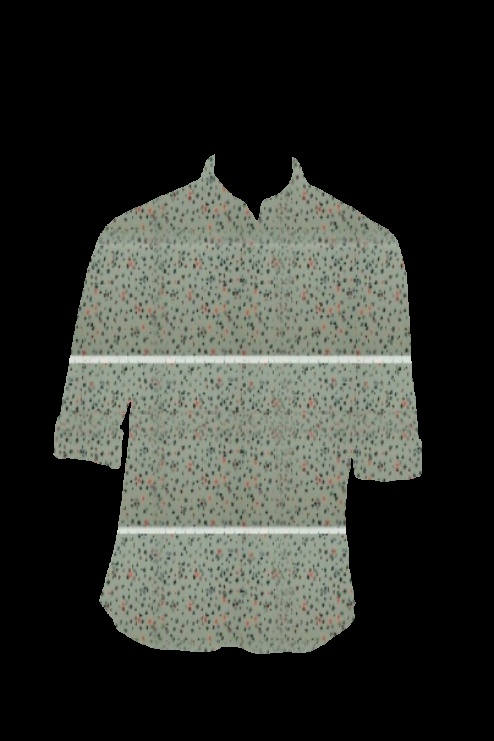
green multi print tee